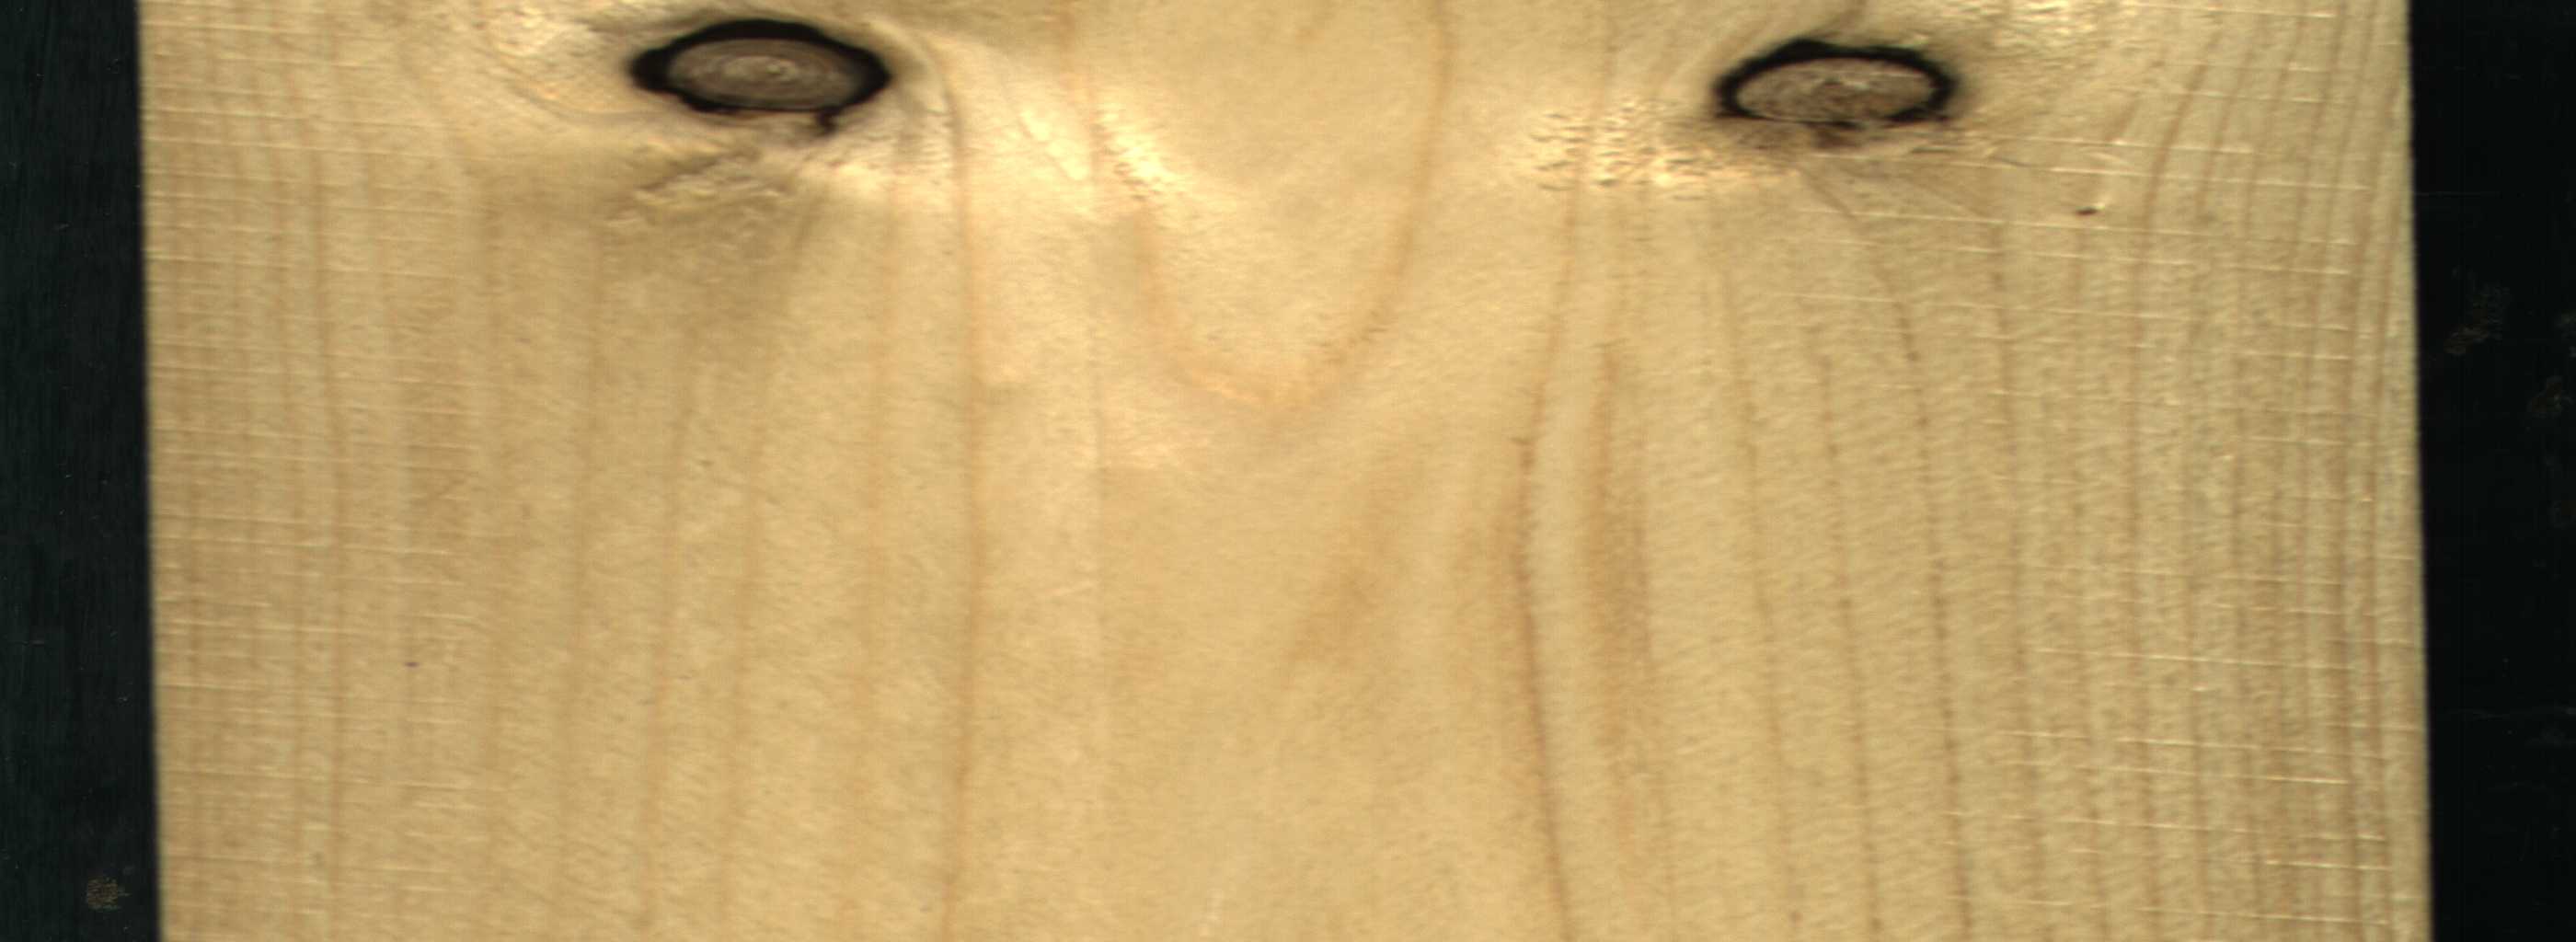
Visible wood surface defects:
Dead_Knot
Dead_Knot